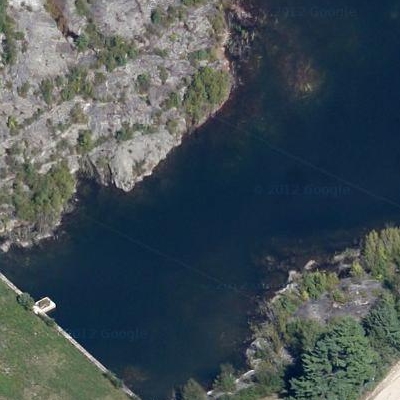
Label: dRiverLake